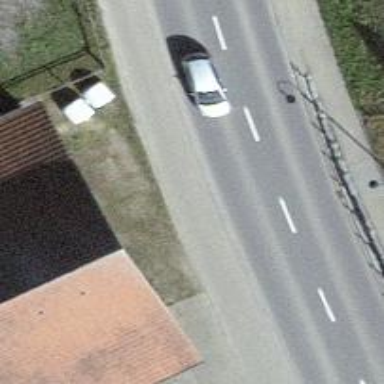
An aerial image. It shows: Secondary road with cycle track on the right.